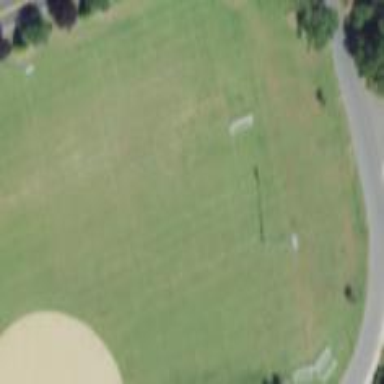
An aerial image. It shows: Grass pitch designated for multiple sports activities.